Question: Using visual studio this error occurred randomly. I tried to clean the build with no success. The class can see every other constructor for the classes that are contained in that folder but the dates. For example the it can see the connection constructor

'''
SqlDataReader rdr = cmd.ExecuteReader();
if (!(rdr == null || !rdr.HasRows))
{
while (rdr.Read())
{
Dates dates = new Dates(rdr.GetGuid(0), rdr.GetString(1),
rdr.GetDateTime(2), rdr.GetString(3), rdr.GetString(4),
rdr.GetDateTime(5));
yield return dates;
}
}
'''
Dates Class
'''
using System;
using System.Collections.Generic;
using System.Linq;
using System.Web;
namespace GoDating.Models
{
public class Dates
{
public Guid id;
public string firstname;
public DateTime dob;
public string Image;
public string dateLocation;
public DateTime date;
public Dates(Guid id, string firstname, DateTime dob, string Image,string dateLocation,DateTime date)
{
this.id = id;
this.firstname = firstname;
this.dob = dob;
this.Image = Image;
this.dateLocation = dateLocation;
this.date = date;
}
}
}
'''
Connection class
'''
using System;
using System.Collections.Generic;
using System.Linq;
using System.Web;
namespace GoDating.Models
{
public class Connection
{
public Guid id;
public string firstname;
public DateTime dob;
public string Image;
public Connection(Guid id, string firstname, DateTime dob, string Image)
{
this.id = id;
this.firstname = firstname;
this.dob = dob;
this.Image = Image;
}
}
}
'''
Error Message
'''
Error 1 'GoDating.Dates' does not contain a constructor that takes 6 arguments C:\Users\###\SkyDrive\GODating\GODating\GoDating\Database_Operations\DateDAO.cs 52 39 GoDating
'''
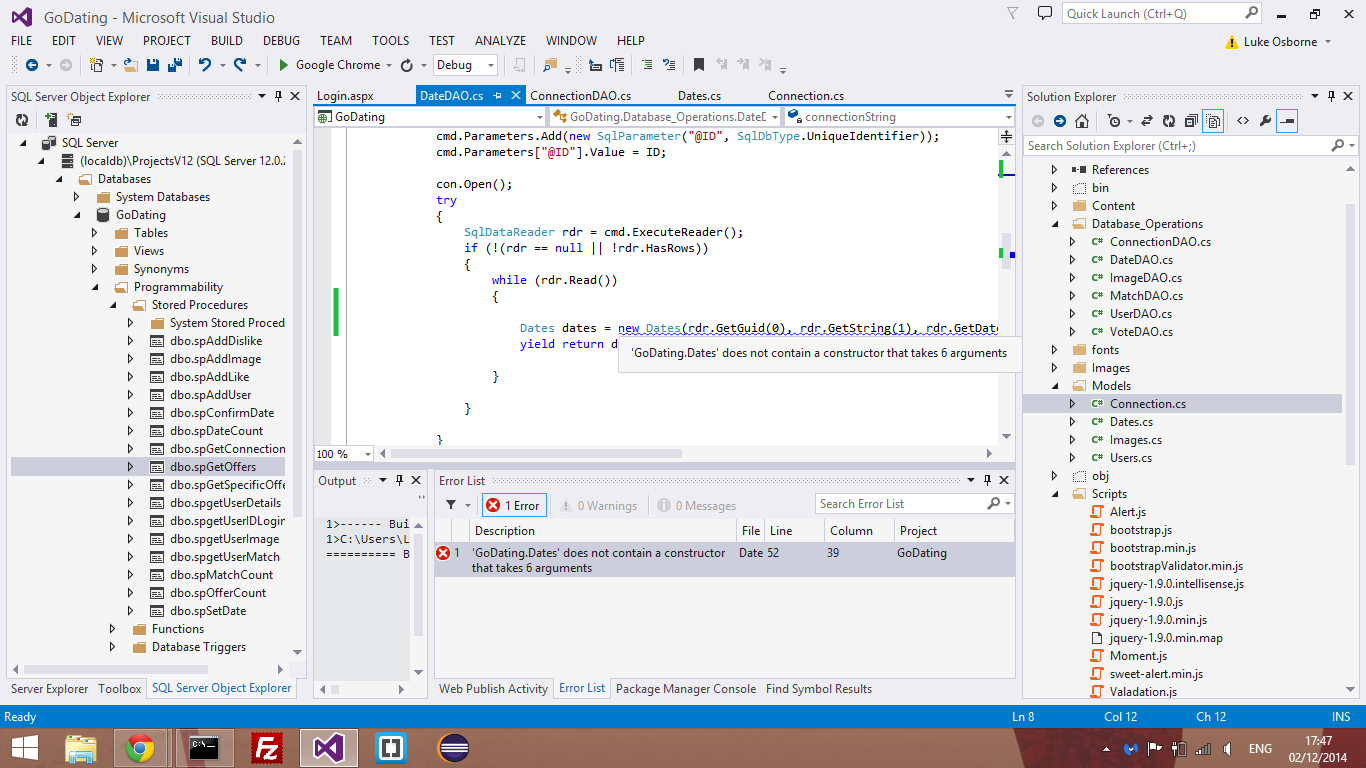
Answer: Replace
'''
Dates dates = new Dates(
rdr.GetGuid(0),
rdr.GetString(1),
rdr.GetDateTime(2),
rdr.GetString(3),
rdr.GetString(4),
rdr.GetDateTime(5));
'''
with
'''
GoDating.Models.Dates dates = new GoDating.Models.Dates(
rdr.GetGuid(0),
rdr.GetString(1),
rdr.GetDateTime(2),
rdr.GetString(3),
rdr.GetString(4),
rdr.GetDateTime(5));
'''
Right now it's resolving to 'GoDating.Dates' which must not have a constructor with 6 parameters.
Or as you've already figured out, use unique names for your classes.